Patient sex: M
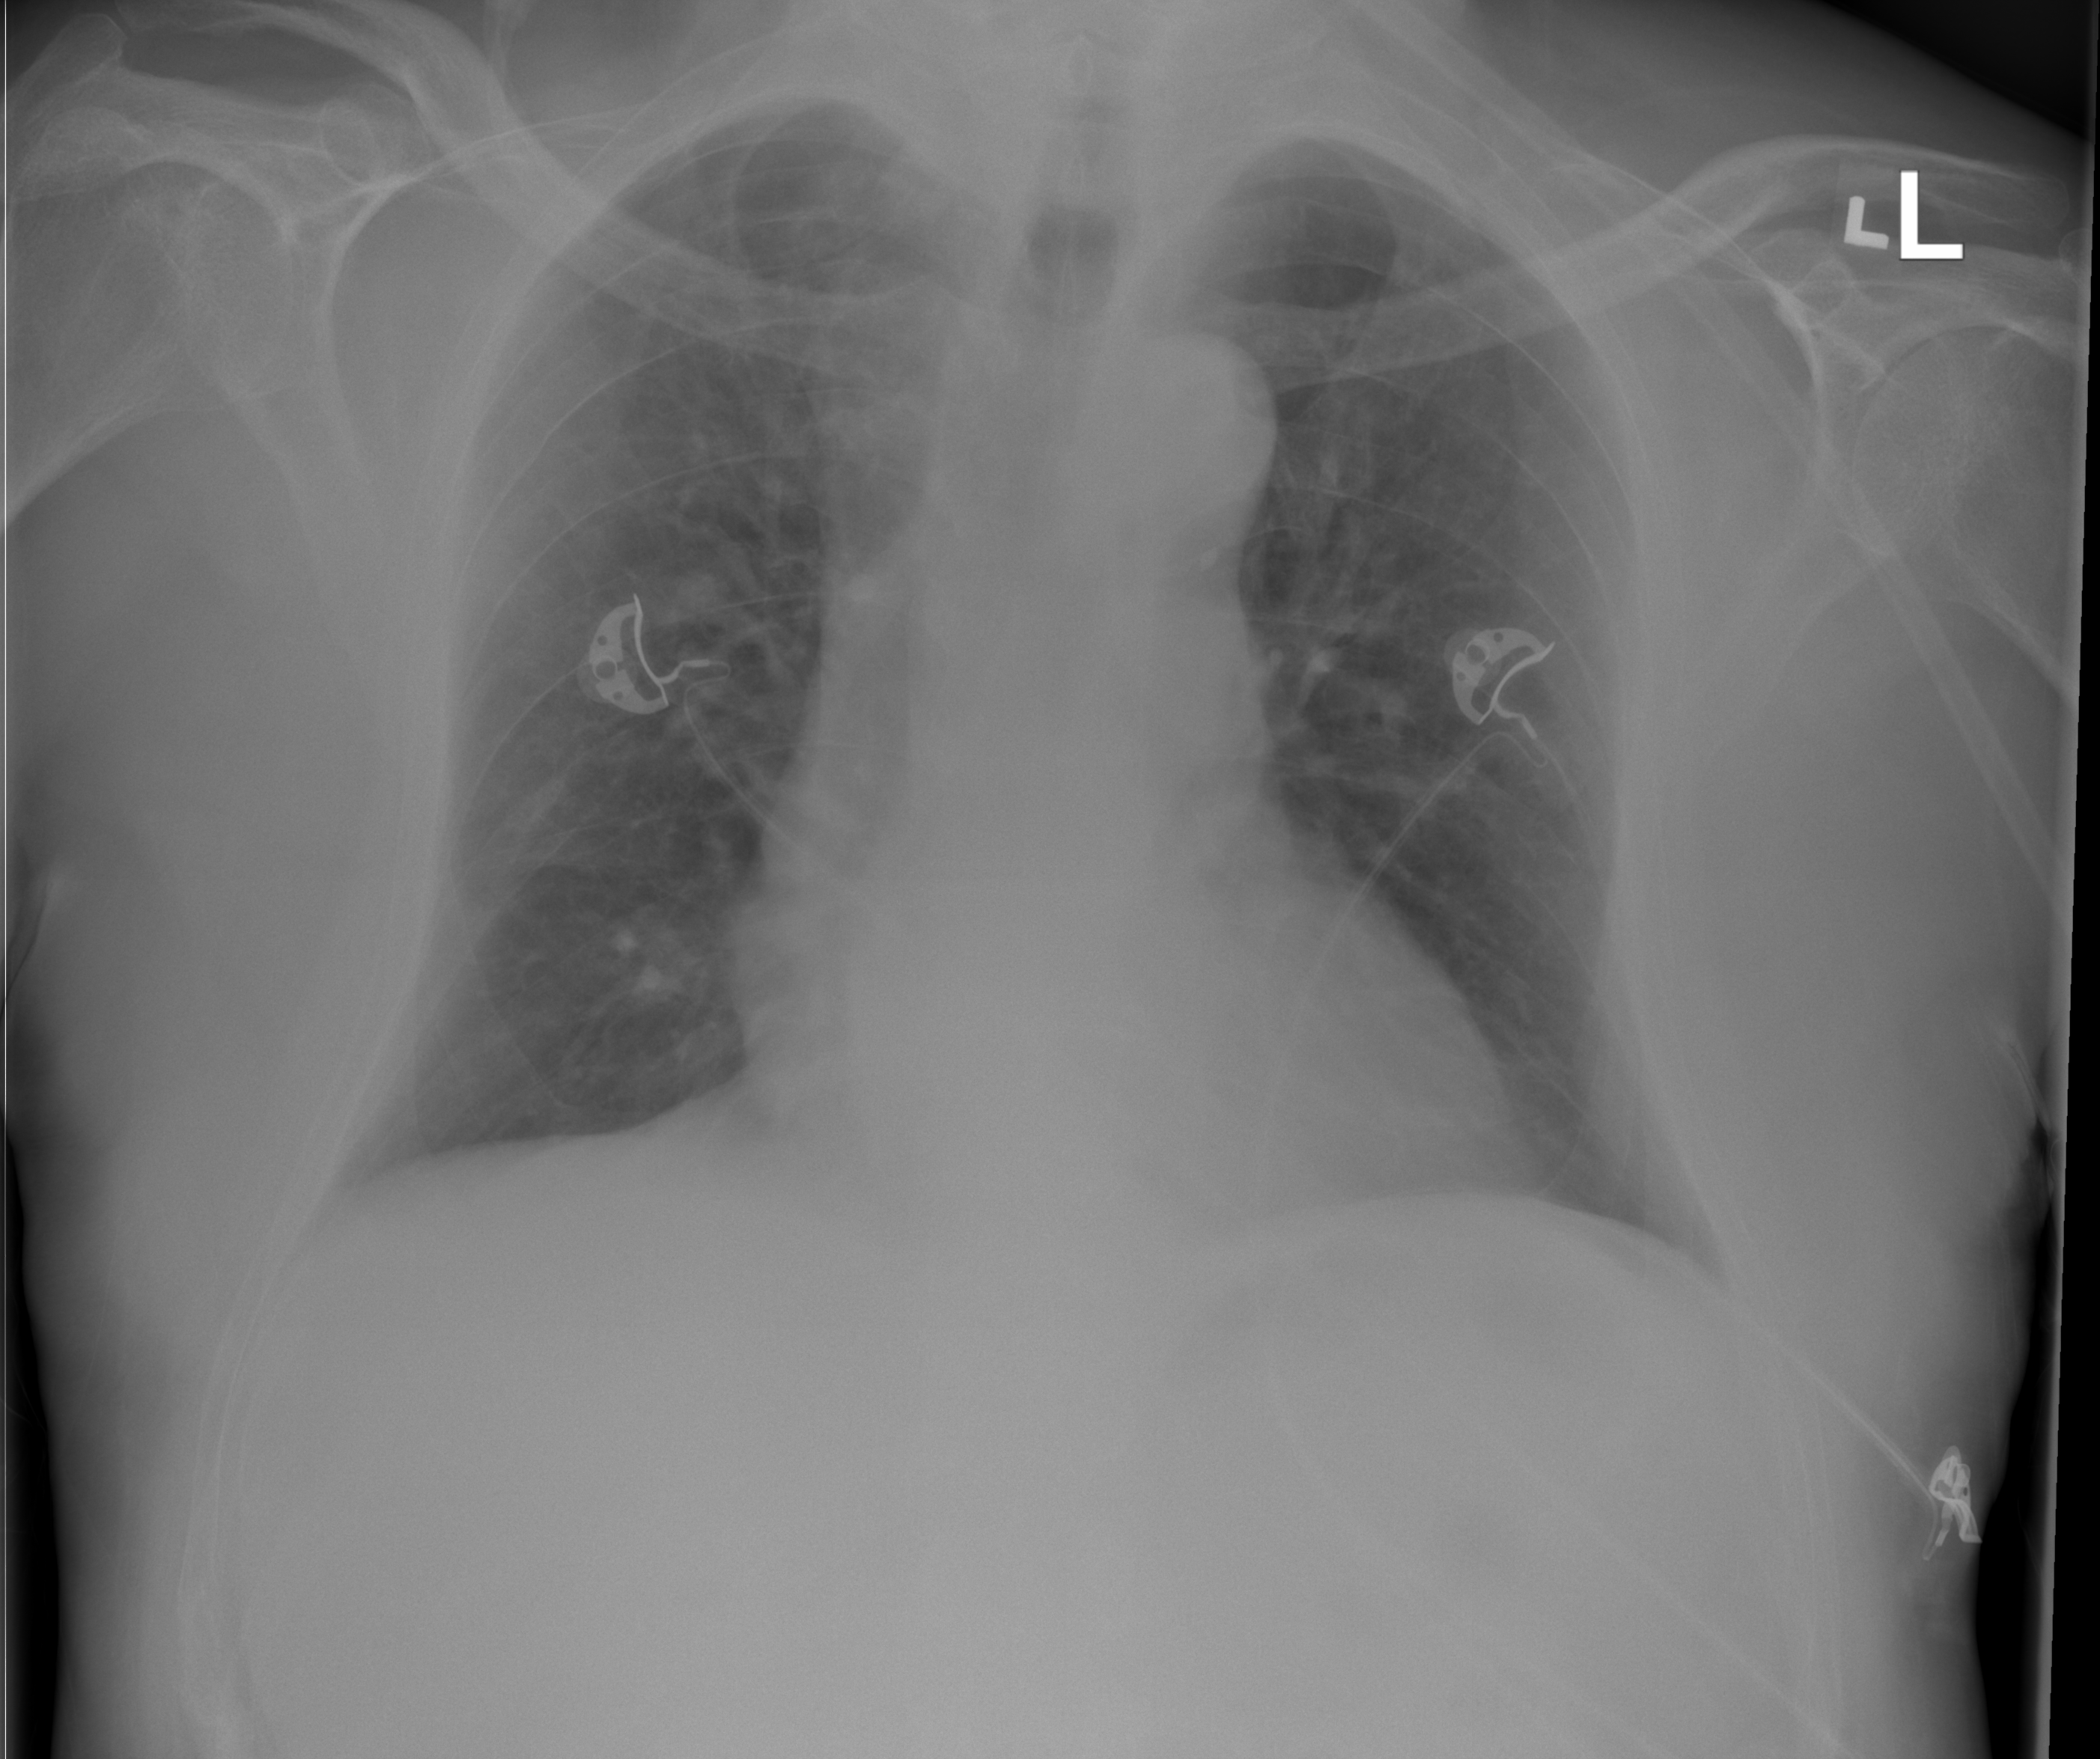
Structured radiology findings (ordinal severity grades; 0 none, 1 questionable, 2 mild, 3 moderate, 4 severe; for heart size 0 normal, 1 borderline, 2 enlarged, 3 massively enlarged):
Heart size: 0
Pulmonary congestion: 2
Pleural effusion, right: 0
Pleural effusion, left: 0
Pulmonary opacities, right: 2
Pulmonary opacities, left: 2
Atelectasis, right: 0
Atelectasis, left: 0